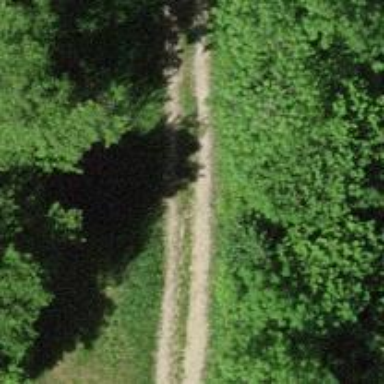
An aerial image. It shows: Gravel track with grade3 tracktype.